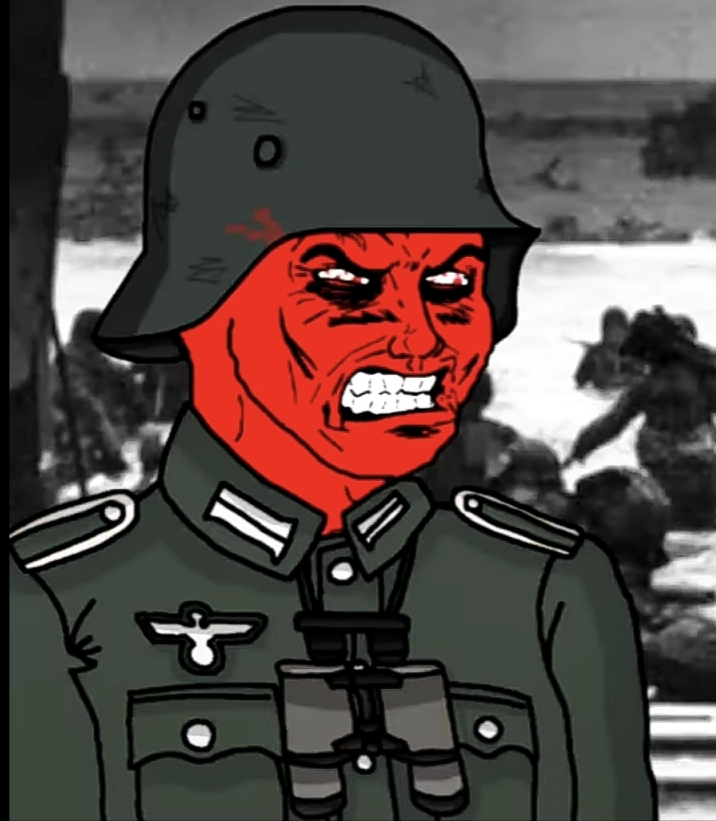
Label: 5_Rage